Field crop: maize
Growth stage: 2
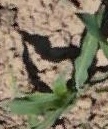
Species: maize